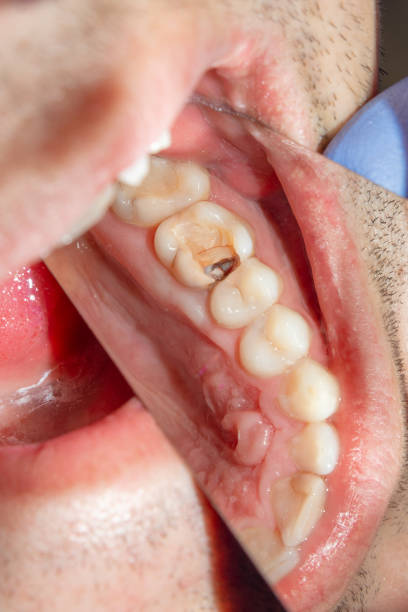
Condition: Caries